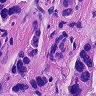
Metastatic tissue present: yes